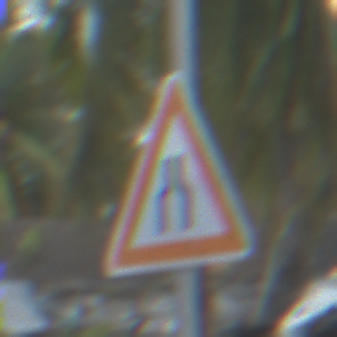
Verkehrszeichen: VerengteFahrbahn
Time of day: MorningAfternoon
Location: Outdoor (Suburban)
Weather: PartlyCloudy
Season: NotSpecified
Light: Natural